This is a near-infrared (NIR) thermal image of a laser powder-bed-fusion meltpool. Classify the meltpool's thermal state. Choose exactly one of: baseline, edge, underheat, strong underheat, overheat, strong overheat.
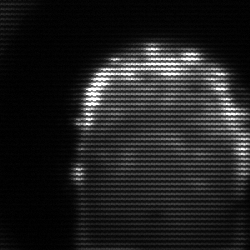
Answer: baseline